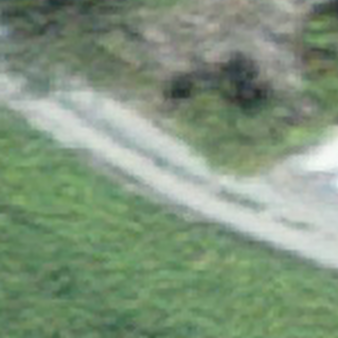
Label: other